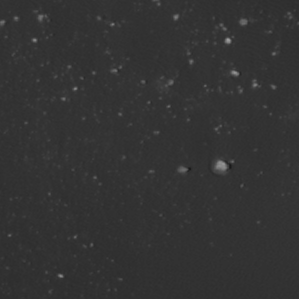
Label: non_frost